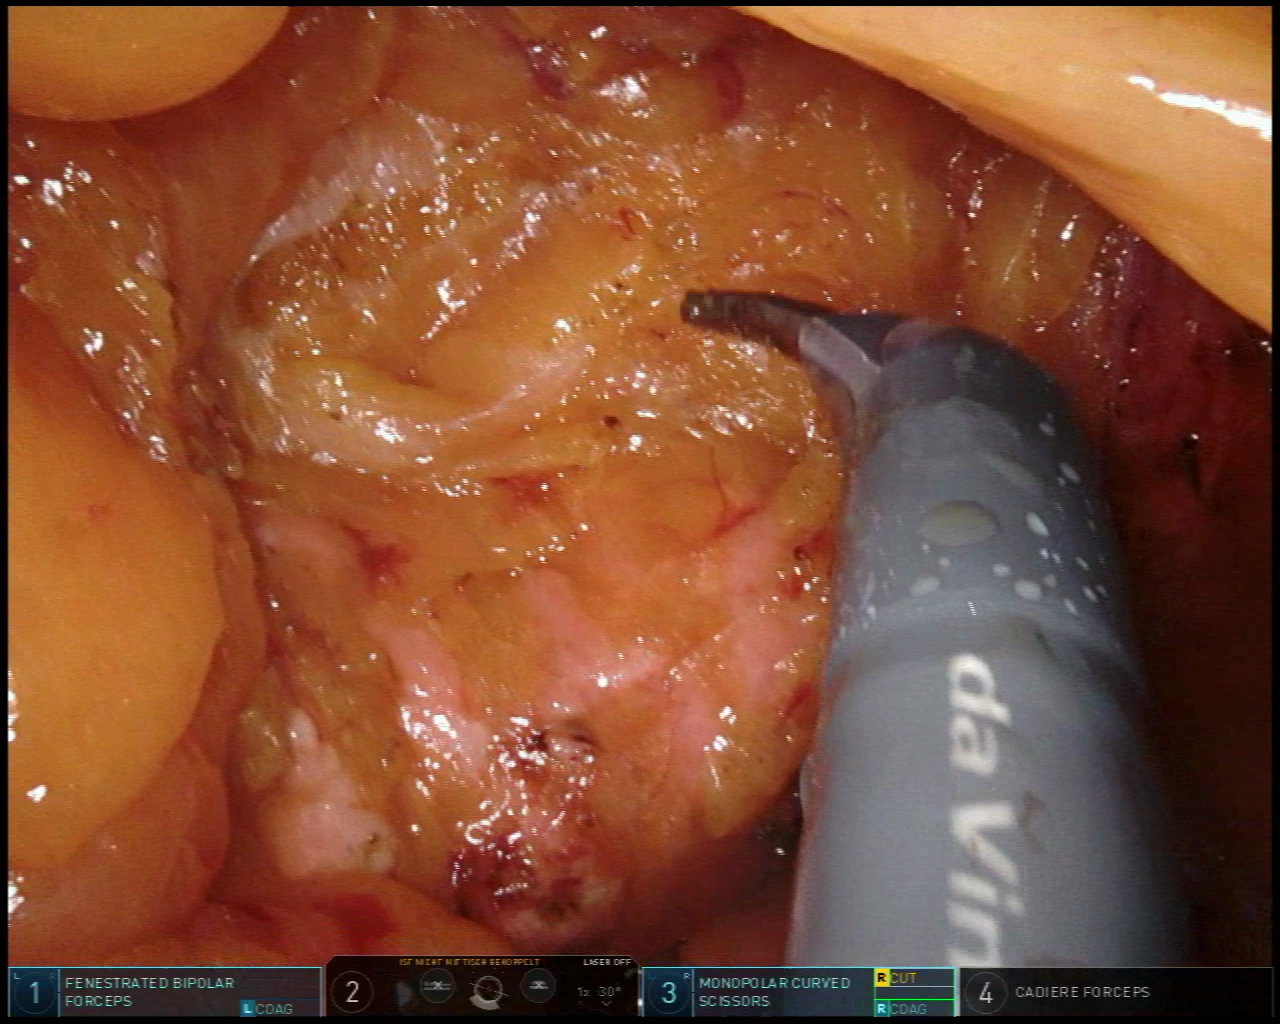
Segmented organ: pancreas
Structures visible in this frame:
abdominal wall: no
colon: no
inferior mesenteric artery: no
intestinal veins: no
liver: no
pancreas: yes
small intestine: no
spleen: no
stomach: no
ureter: no
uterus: no
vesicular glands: no